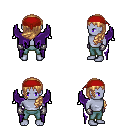
a pixel art fantasy rpg character, male body template, dark elf, purple skin, purple wings, teal pants, light blonde left-swept hairstyle, red bandana, metal gloves, four views (front, back, left, right), 2x2 character sprite sheet, small pixel art, hard edges, no anti-aliasing